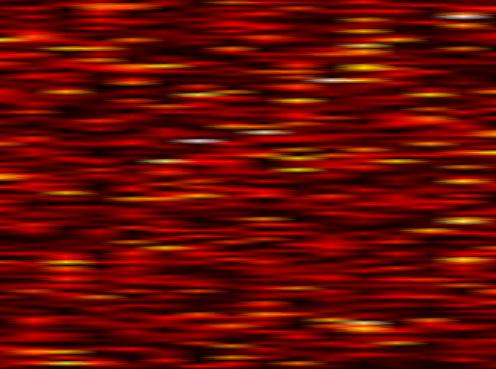
Label: FBMC